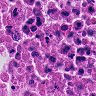
Metastatic tissue present: yes